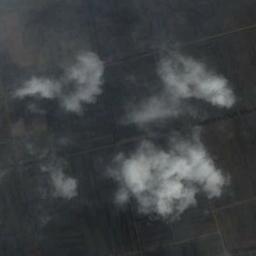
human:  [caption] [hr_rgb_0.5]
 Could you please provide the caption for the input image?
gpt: The cumulus clouds are located above the green farmland .

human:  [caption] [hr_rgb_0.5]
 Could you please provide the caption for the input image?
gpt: Sparse white clouds on green and yellow-brown fields .

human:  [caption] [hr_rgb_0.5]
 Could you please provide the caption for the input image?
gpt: There were thick clouds in the air, And we could barely see anything on the ground .

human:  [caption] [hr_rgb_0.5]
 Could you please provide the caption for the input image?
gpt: The white cloud is above green farmland .

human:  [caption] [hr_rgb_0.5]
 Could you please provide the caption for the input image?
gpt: A few pieces of gauzy clouds over some farmlands .